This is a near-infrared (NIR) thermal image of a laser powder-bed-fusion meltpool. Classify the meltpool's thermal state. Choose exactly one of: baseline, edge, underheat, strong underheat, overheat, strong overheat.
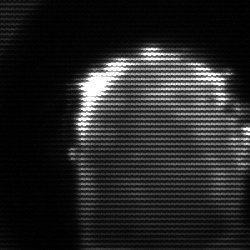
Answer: baseline